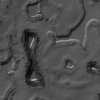
Label: not_dusty